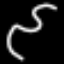
Label: squiggle